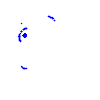
Particle: electron